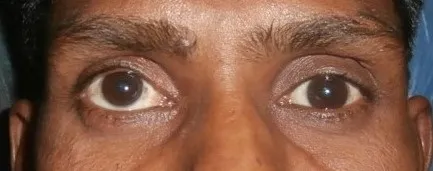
Presentation with hypertropia after 3 years of repair.
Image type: medical_photograph (other_medical_photograph)